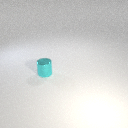
small cyan metal cylinder